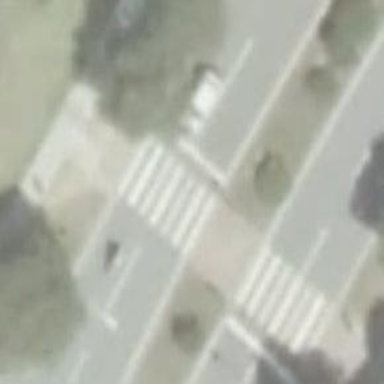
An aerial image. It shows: Cycleway with asphalt surface. There is crossing with traffic signals for cyclists.